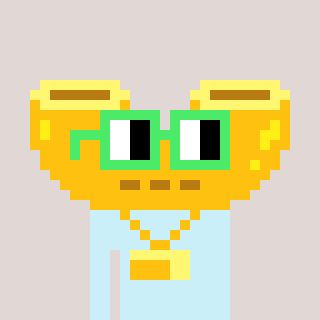
a pixel art character with square light green glasses, a macaroni-shaped head and a cold-colored body on a warm background